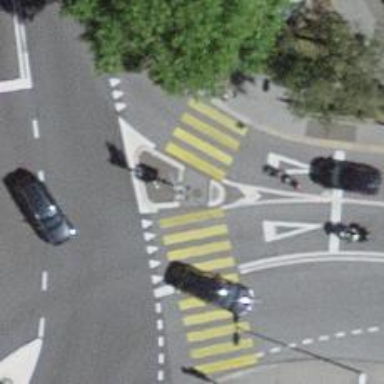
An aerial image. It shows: Marked crossing with pedestrian island.